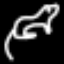
Label: frog